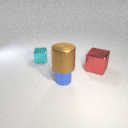
large red metal cube in front of small cyan metal cube